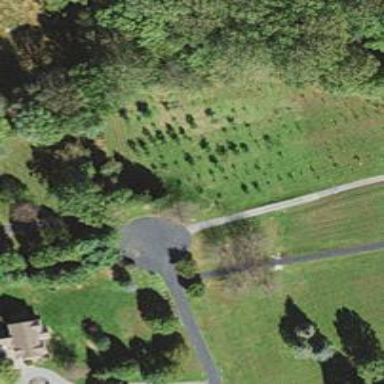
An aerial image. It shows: Driveway.